Field crop: tomato
Growth stage: 2
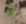
Species: solanum